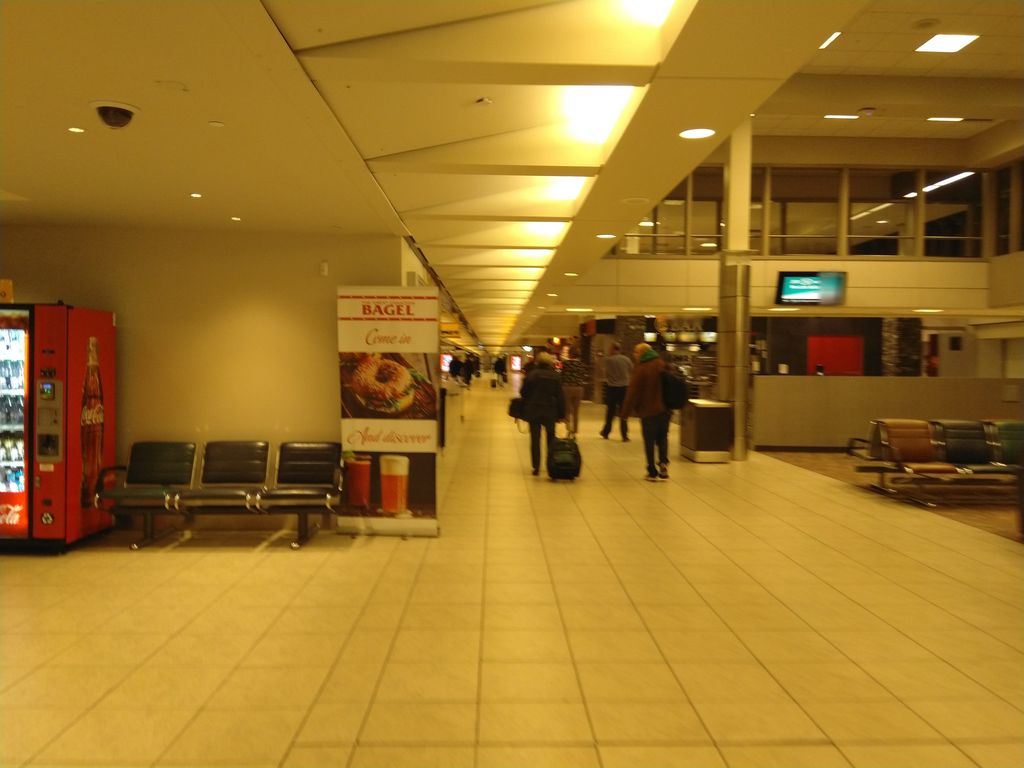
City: calgary